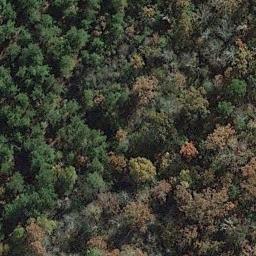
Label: forest